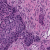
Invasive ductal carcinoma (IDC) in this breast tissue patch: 1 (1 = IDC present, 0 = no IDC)